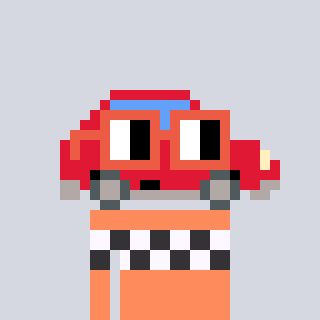
a pixel art character with square orange glasses, a car-shaped head and a peachy-colored body on a cool background